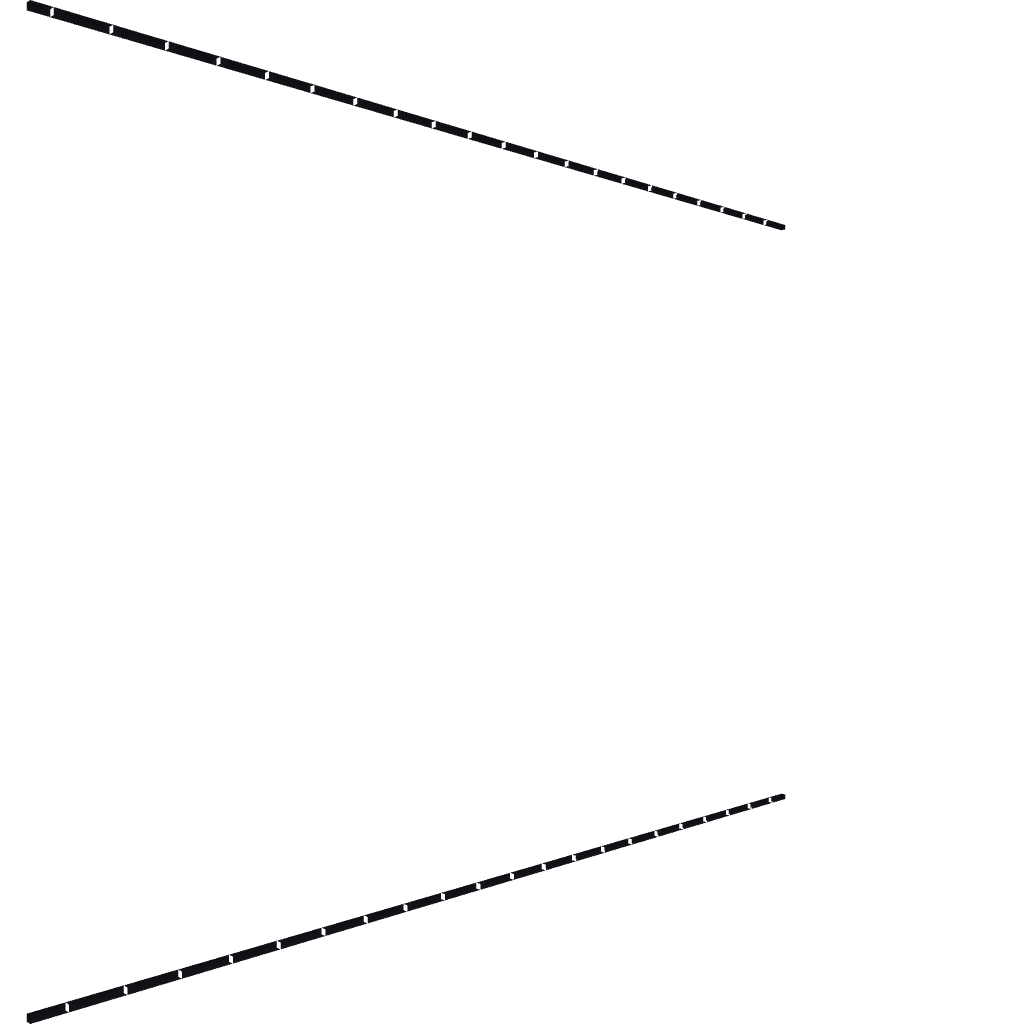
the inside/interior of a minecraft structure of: Diablo ...